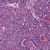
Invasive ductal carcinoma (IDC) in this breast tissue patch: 1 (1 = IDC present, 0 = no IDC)